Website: bh-photo
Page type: customer-info-address
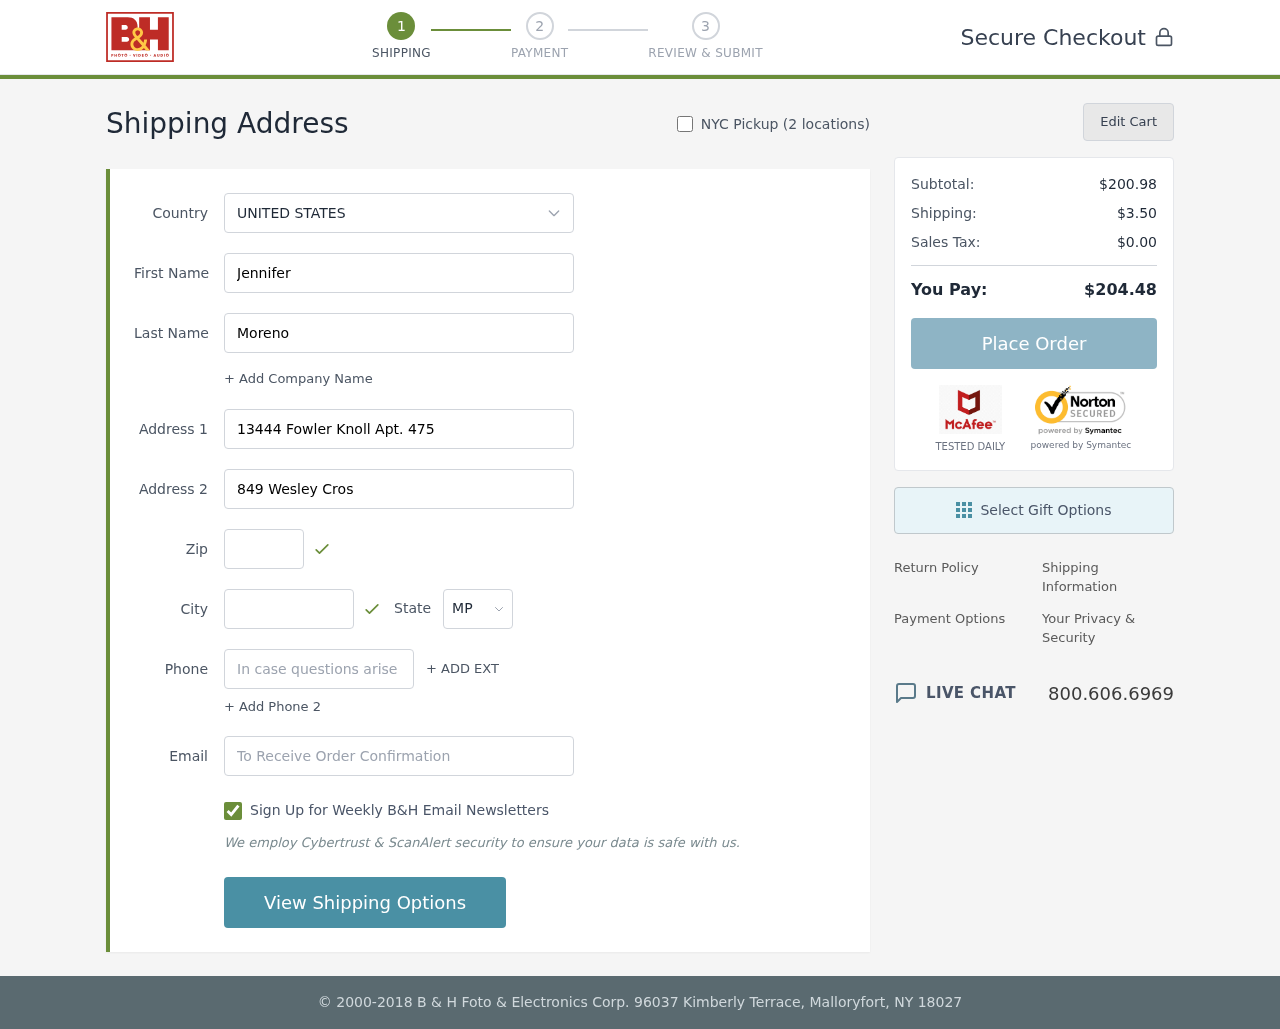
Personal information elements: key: PII_CITY
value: Josebury
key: PII_COUNTRY
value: United States
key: PII_EMAIL
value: jmoreno@gmail.com
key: PII_FIRSTNAME
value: Jennifer
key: PII_LASTNAME
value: Moreno
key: PII_PHONE
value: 6862954224
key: PII_POSTCODE
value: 73425
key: PII_STATE_ABBR
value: MP
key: PII_STREET
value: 13444 Fowler Knoll Apt. 475
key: PII_STREET2
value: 849 Wesley Crossing Apt. 540
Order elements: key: ORDER_SUBTOTAL
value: $200.98
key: ORDER_SHIPPING_COST
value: $3.50
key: ORDER_TAX
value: $0.00
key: ORDER_TOTAL
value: $204.48